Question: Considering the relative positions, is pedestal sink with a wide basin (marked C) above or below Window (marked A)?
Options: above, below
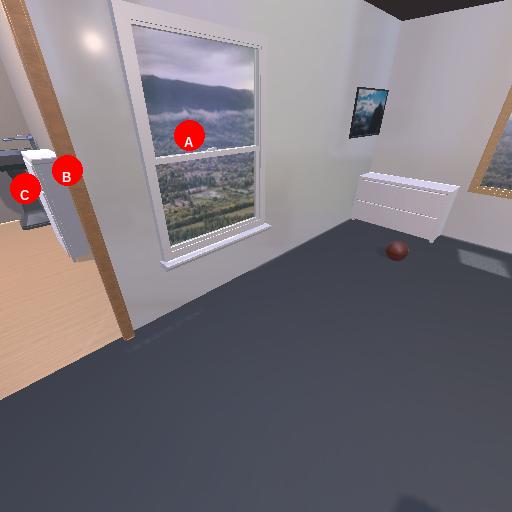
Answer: above